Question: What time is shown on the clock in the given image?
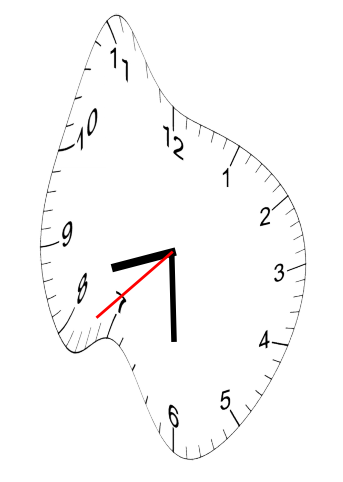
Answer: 08:29:38